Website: lowes
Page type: order-tracking
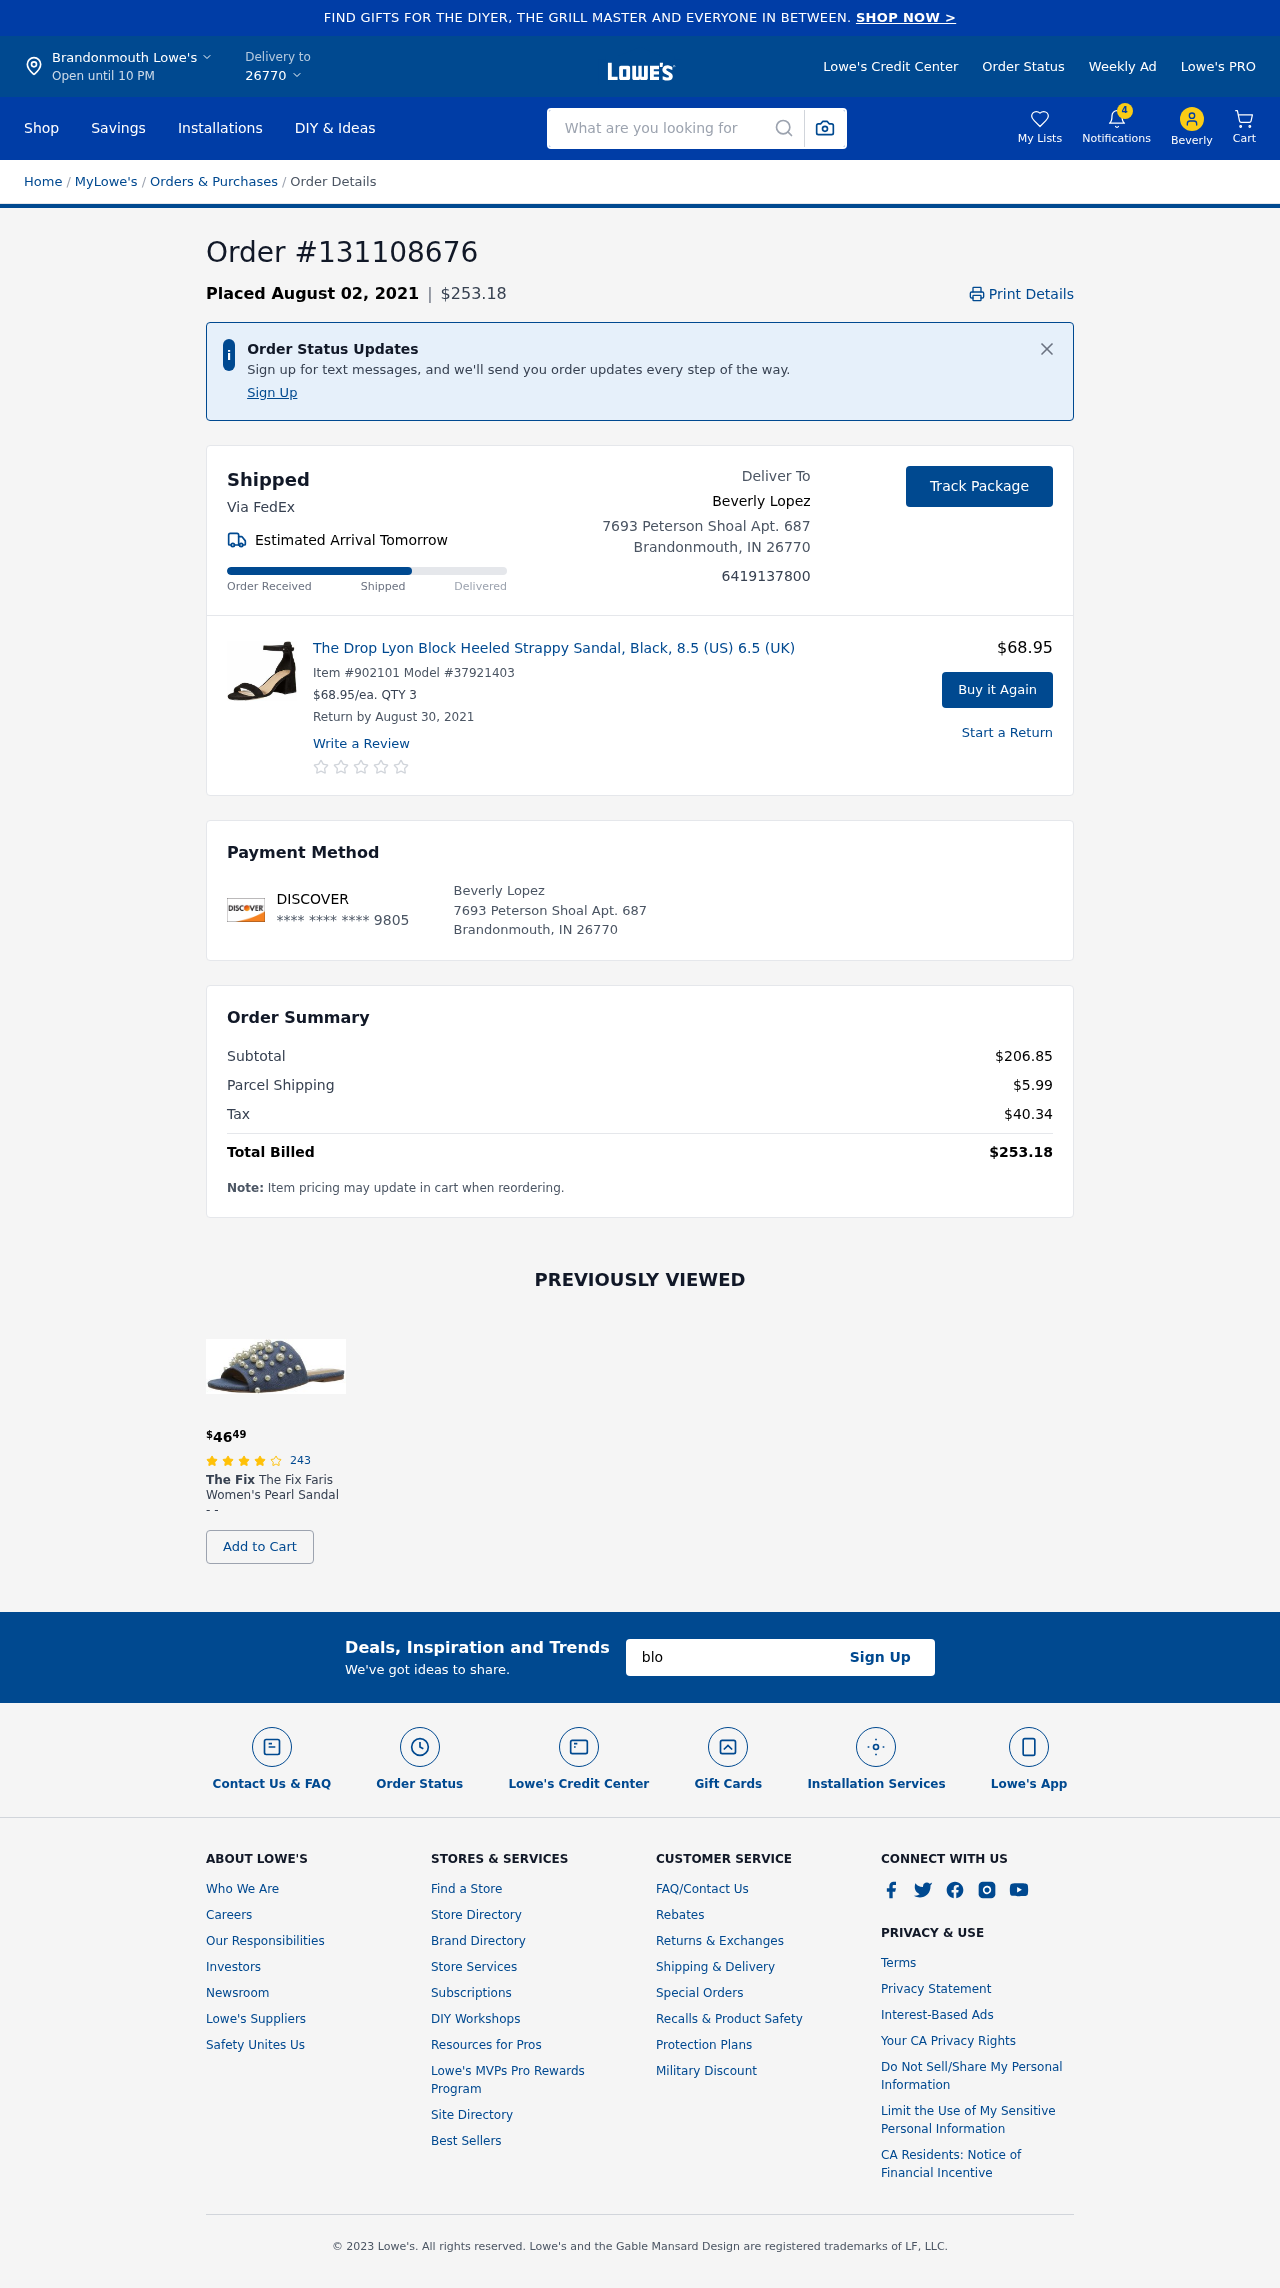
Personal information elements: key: PII_CARD_LAST4
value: **** **** **** 9805
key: PII_CARD_TYPE
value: DISCOVER
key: PII_CITY
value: Brandonmouth Lowe's
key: PII_CITY_STATE_ZIP
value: Brandonmouth, IN 26770
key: PII_EMAIL
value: blopez@hotmail.com
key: PII_FIRSTNAME
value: Beverly
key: PII_FULLNAME
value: Beverly Lopez
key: PII_PHONE
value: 6419137800
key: PII_POSTCODE
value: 26770
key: PII_STREET
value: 7693 Peterson Shoal Apt. 687
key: PII_FULLNAME2
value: Beverly Lopez
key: PII_STREET2
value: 7693 Peterson Shoal Apt. 687
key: PII_CITY_STATE_ZIP2
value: Brandonmouth, IN 26770
Product elements: key: PRODUCT1_NAME
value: The Drop Lyon Block Heeled Strappy Sandal, Black, 8.5 (US) 6.5 (UK)
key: PRODUCT1_PRICE
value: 68.95
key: PRODUCT1_QUANTITY
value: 3
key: PRODUCT2_BRAND
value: The Fix
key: PRODUCT2_NAME
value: The Fix Faris Women's Pearl Sandal -  -
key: PRODUCT2_NUM_RATINGS
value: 243
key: PRODUCT2_PRICE
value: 46.49
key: PRODUCT2_RATING
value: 4.3
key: PRODUCT1_ITEM
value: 902101
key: PRODUCT1_MODEL
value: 37921403
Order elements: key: ORDER_ID
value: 131108676
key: ORDER_DATE
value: Placed August 02, 2021
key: ORDER_TOTAL
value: $253.18
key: ORDER_DELIVERY_DATE
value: Estimated Arrival Tomorrow
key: ORDER_RETURN_BY_DATE
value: Return by August 30, 2021
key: ORDER_SUBTOTAL
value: $206.85
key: ORDER_SHIPPING_COST
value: $5.99
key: ORDER_TAX
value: $40.34
Search elements: key: HEADER_SEARCH
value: What are you looking for
Other elements: key: NOTIFICATION_COUNT
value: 4